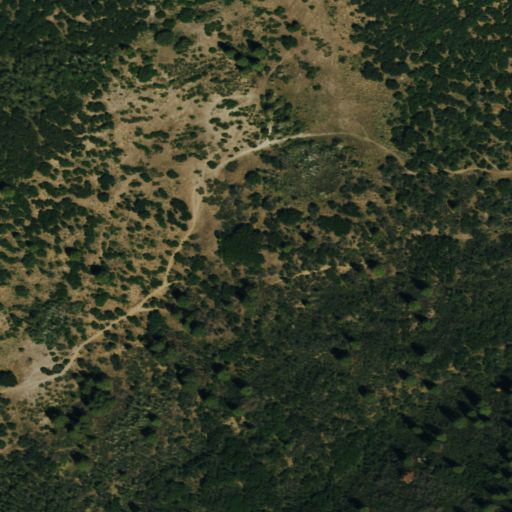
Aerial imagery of bench in Colorado named Cabin Bench containing deciduous forest, shrub, and evergreen forest